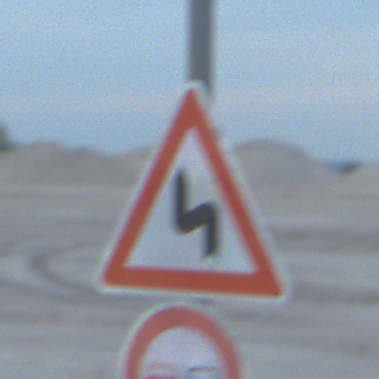
Verkehrszeichen: DoppelkurveZunaechstLinks
Zusatzzeichen unten: Ueberholverbot
Umgebung: Outdoor, Beach
Tageszeit: SunriseSunset
Wetter: PartlyCloudy
Licht: Natural
Jahreszeit: NotSpecified
Kontrast: LowContrast